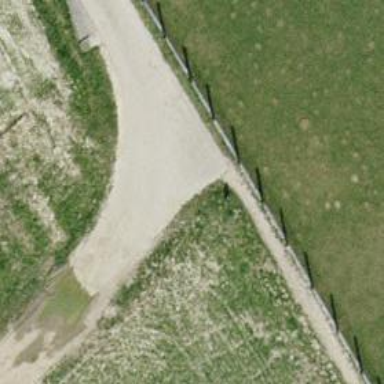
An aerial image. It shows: Unpaved track with grade2 track type.